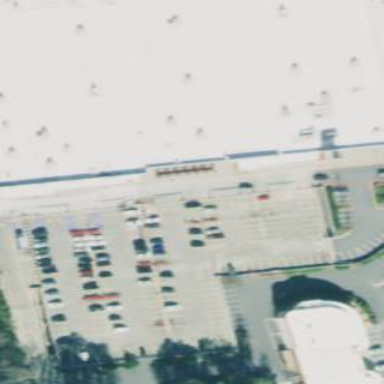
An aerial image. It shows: Retail building.